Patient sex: M
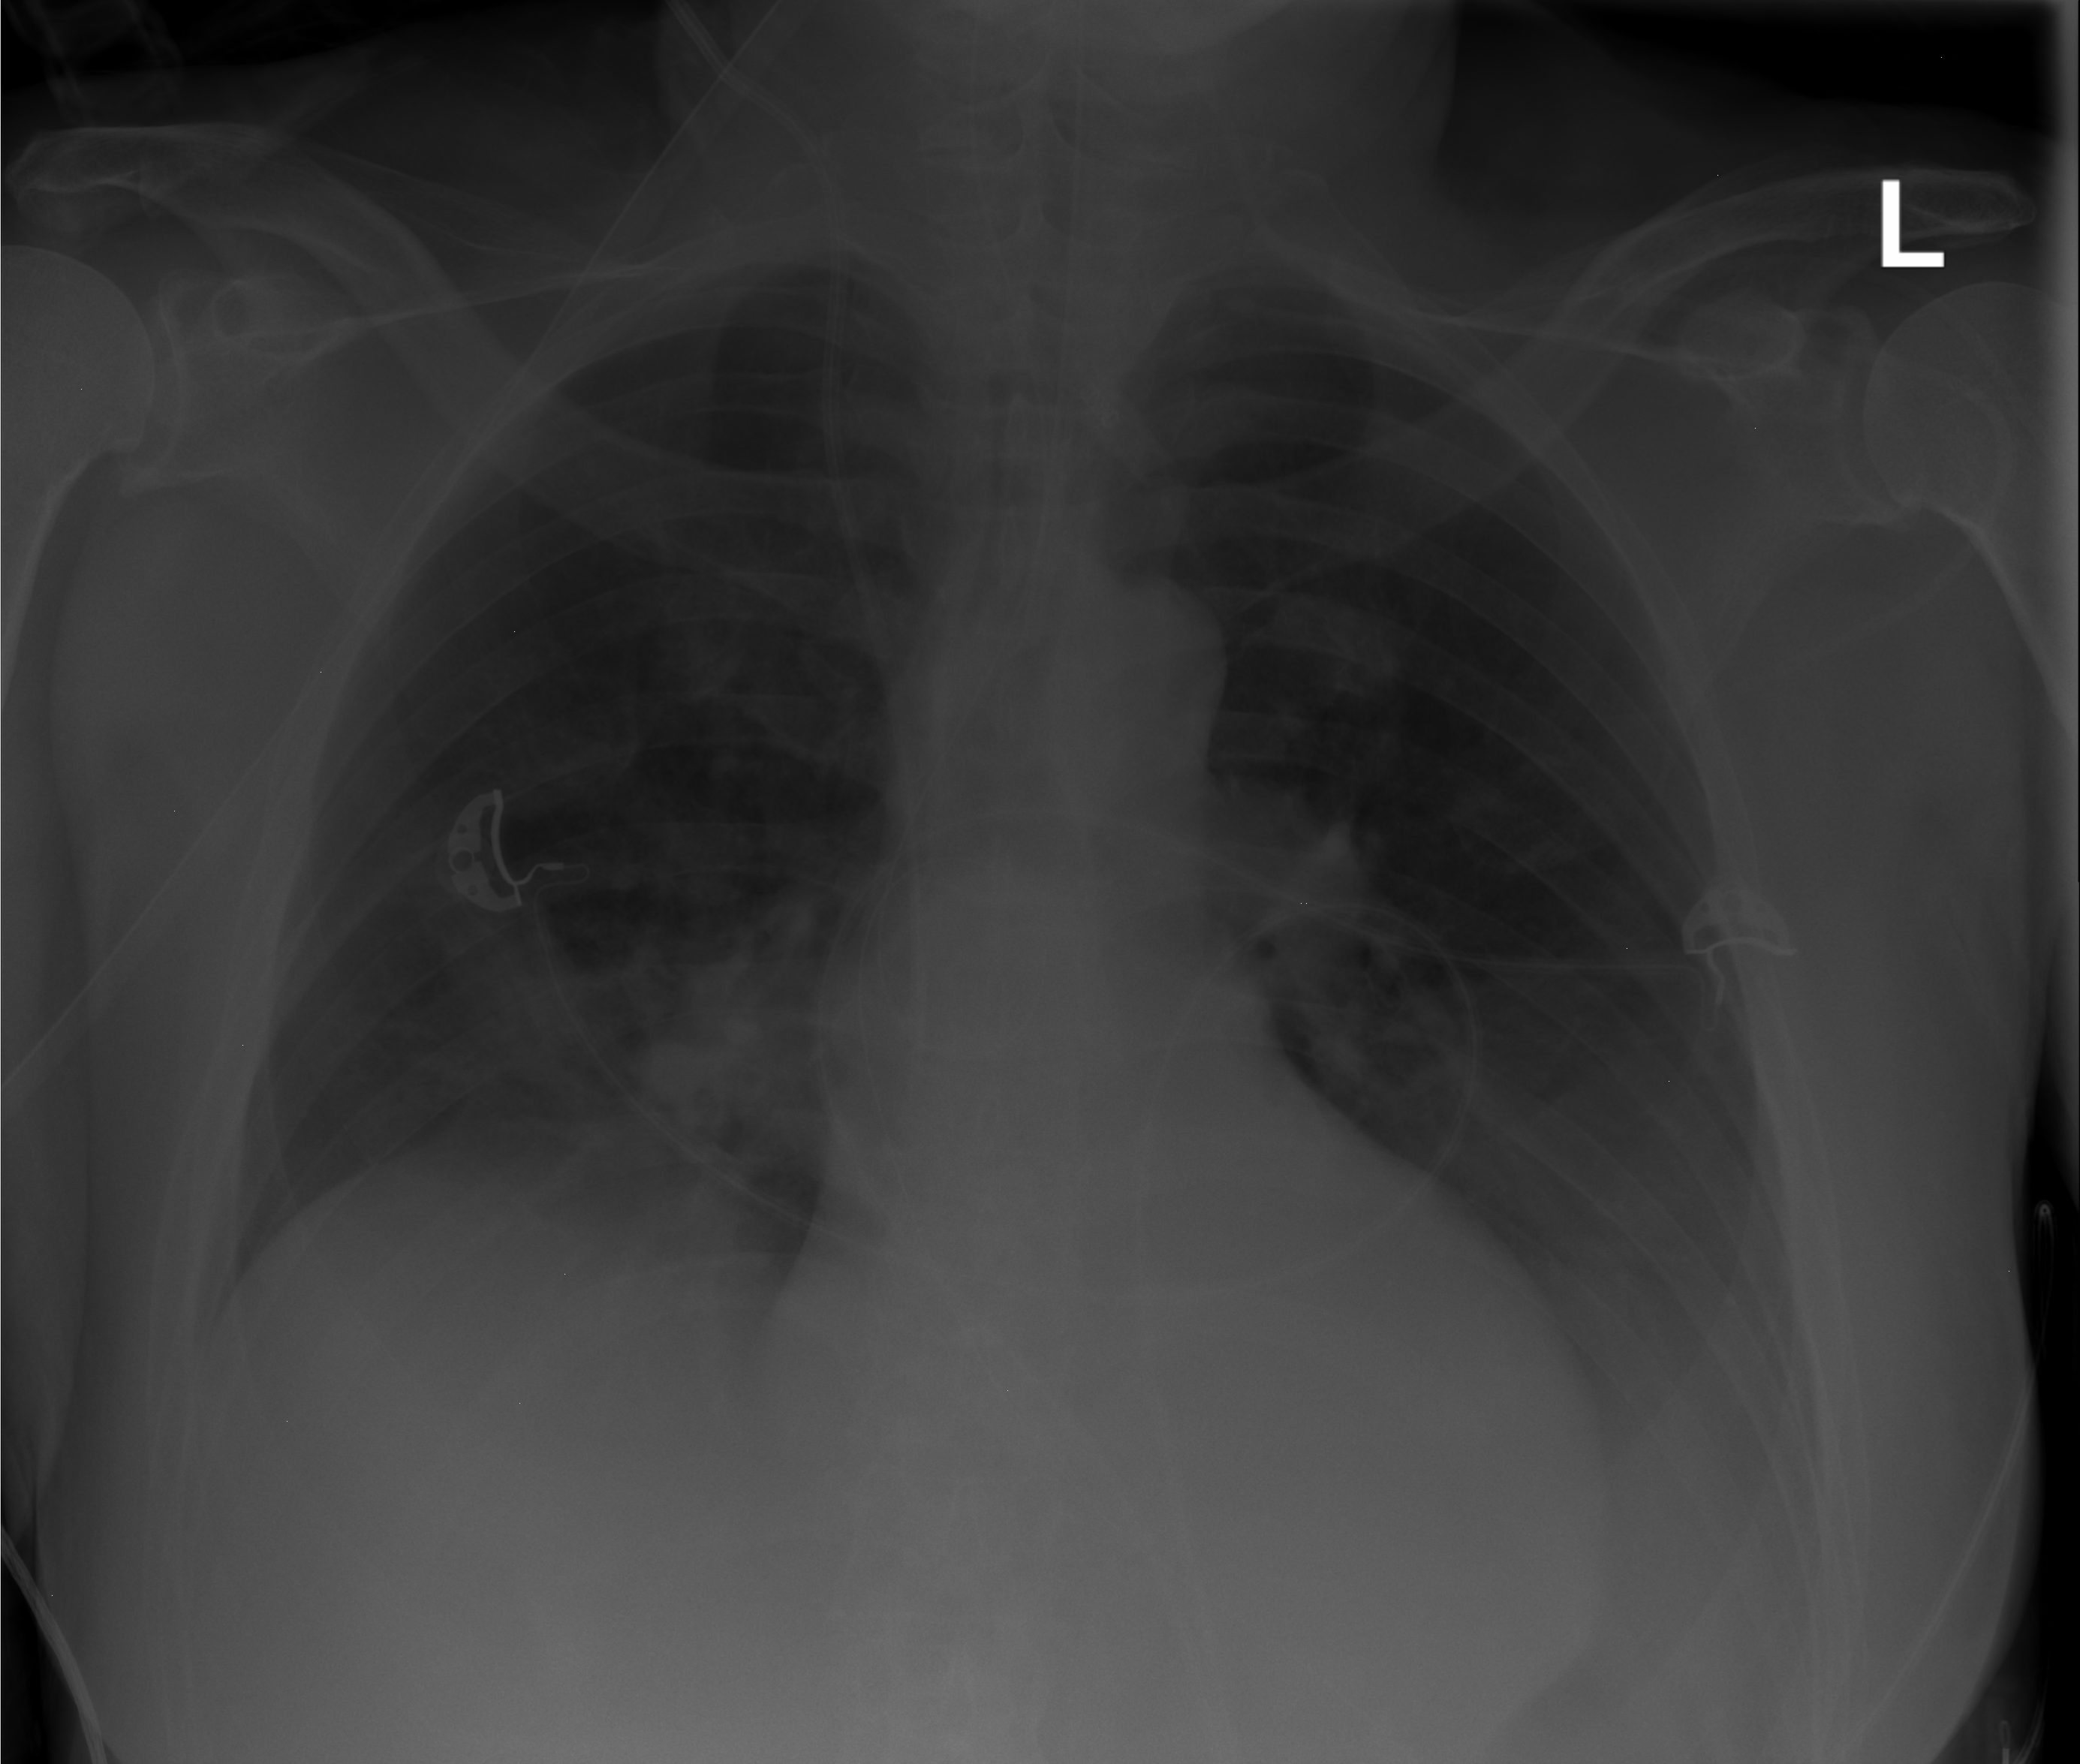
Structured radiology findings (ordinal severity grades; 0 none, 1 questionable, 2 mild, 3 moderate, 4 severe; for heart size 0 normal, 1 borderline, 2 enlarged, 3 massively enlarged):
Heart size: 0
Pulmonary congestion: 0
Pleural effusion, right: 0
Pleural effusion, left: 2
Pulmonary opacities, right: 0
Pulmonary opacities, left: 0
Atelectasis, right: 2
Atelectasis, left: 3